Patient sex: M
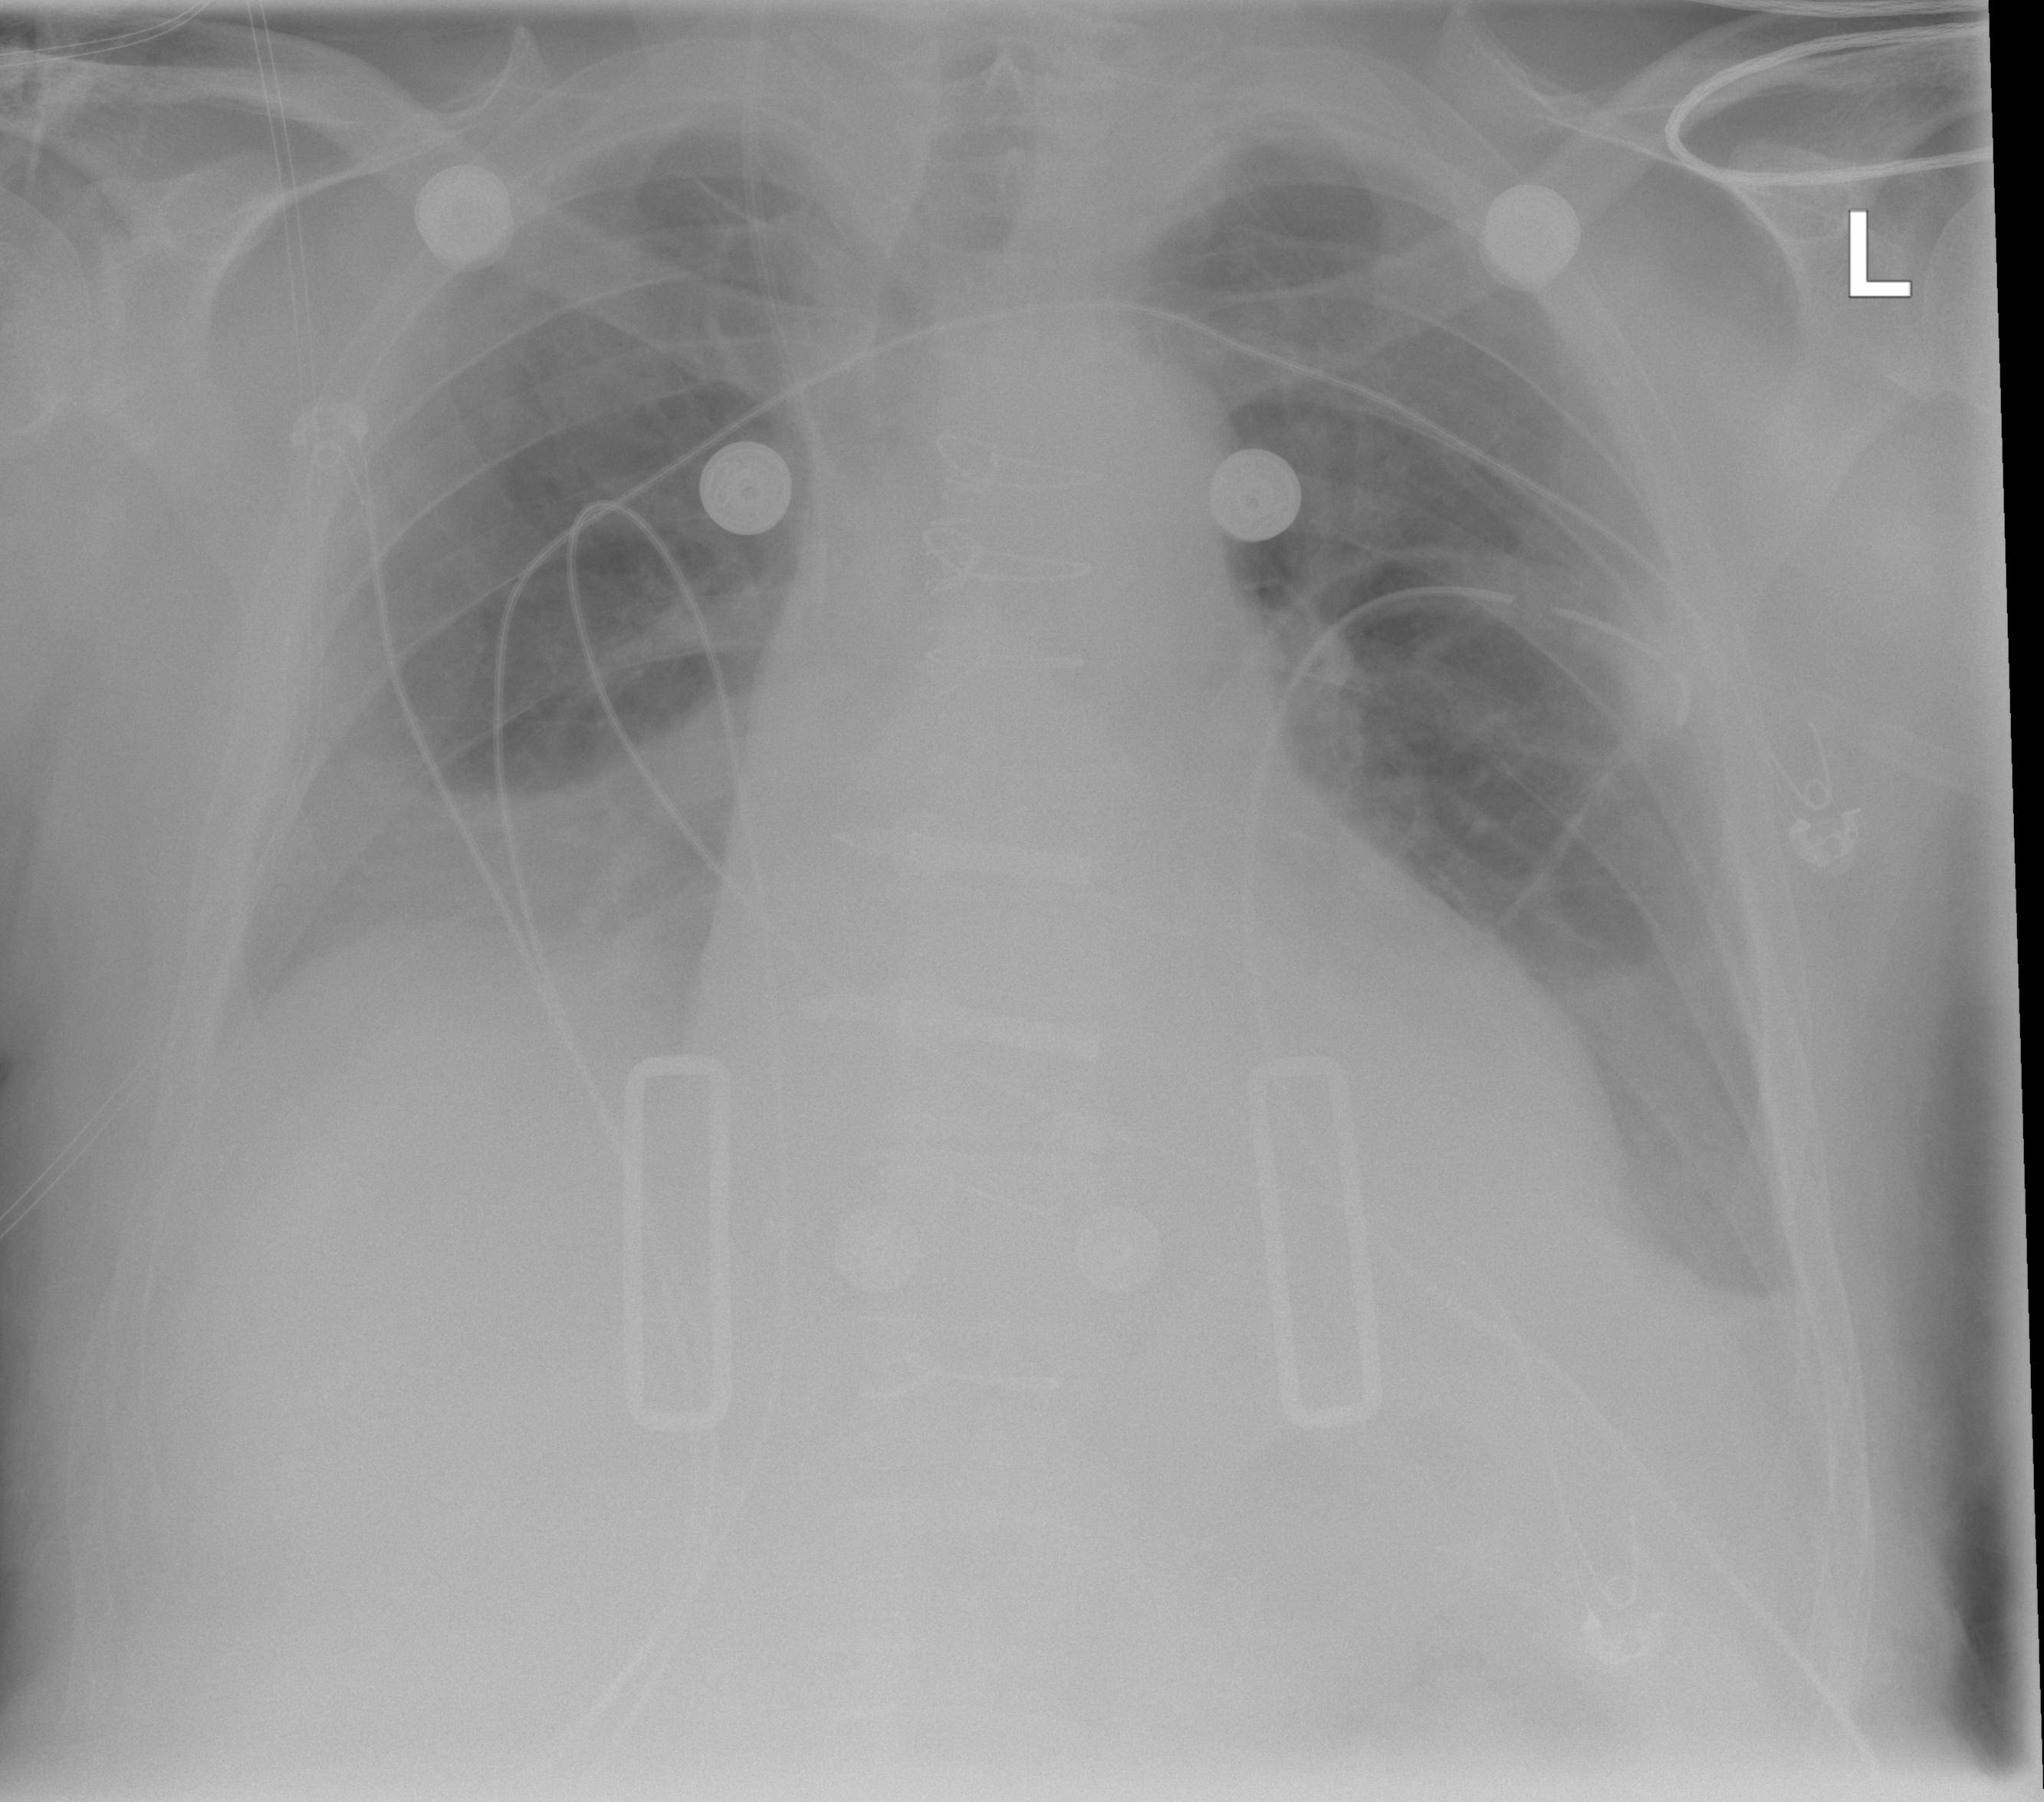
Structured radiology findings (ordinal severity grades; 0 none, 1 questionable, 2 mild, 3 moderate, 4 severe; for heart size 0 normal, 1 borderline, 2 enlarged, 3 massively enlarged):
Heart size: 1
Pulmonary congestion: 0
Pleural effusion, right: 2
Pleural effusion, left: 2
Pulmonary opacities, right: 0
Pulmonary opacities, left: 0
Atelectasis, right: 3
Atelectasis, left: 2